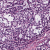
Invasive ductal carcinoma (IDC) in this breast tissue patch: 1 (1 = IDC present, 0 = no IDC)